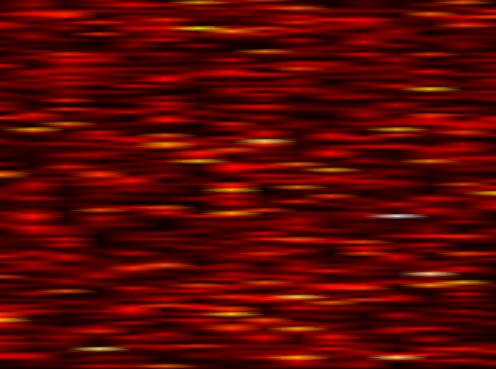
Label: UFMC